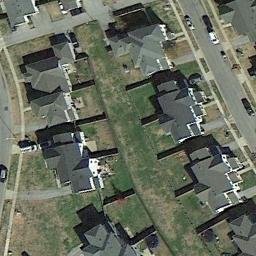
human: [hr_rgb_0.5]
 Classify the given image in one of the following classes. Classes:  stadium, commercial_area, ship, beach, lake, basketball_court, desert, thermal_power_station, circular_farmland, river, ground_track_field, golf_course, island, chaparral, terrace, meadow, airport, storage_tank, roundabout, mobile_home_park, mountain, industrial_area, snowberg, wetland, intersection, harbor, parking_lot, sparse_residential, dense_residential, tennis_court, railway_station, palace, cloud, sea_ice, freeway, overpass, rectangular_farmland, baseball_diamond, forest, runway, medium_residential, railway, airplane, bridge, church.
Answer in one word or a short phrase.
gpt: medium_residential